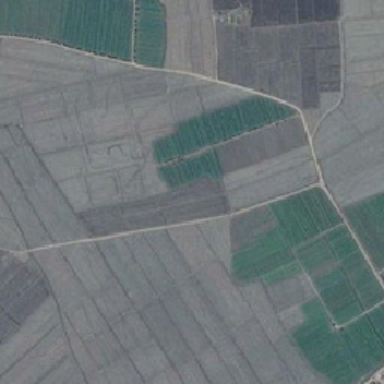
From malt to the ground .